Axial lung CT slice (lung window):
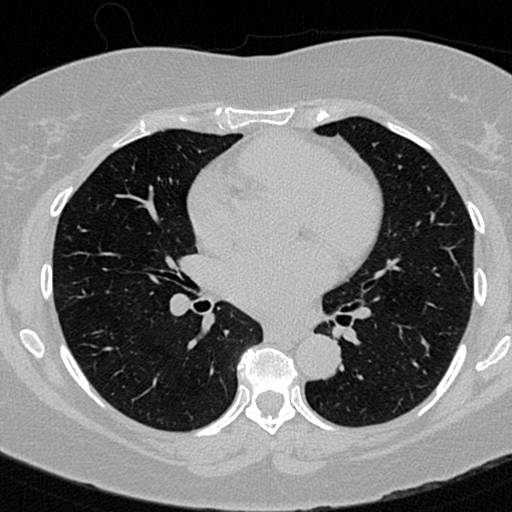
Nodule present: no